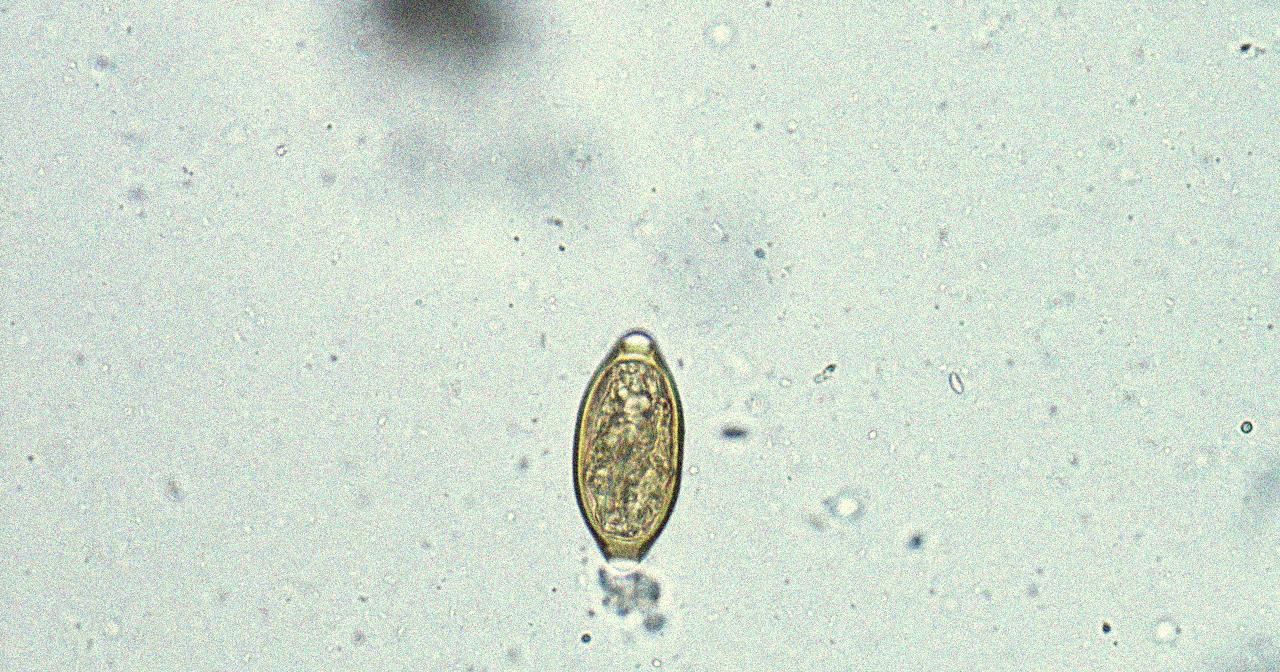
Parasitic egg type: Trichuris trichiura